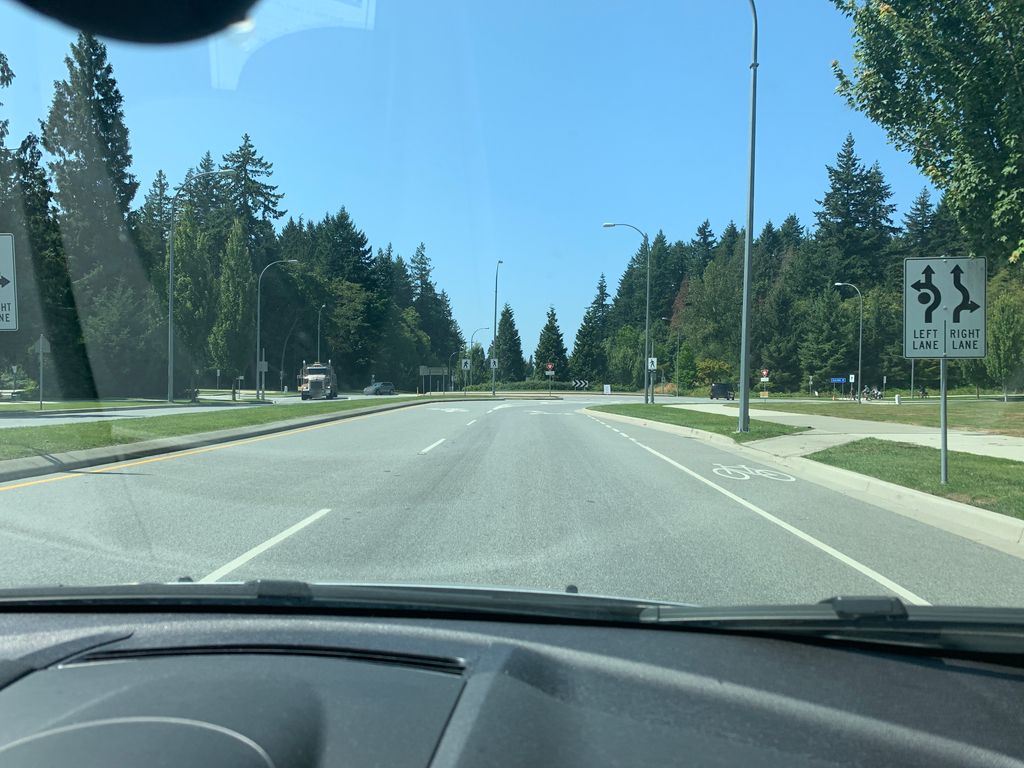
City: vancouver